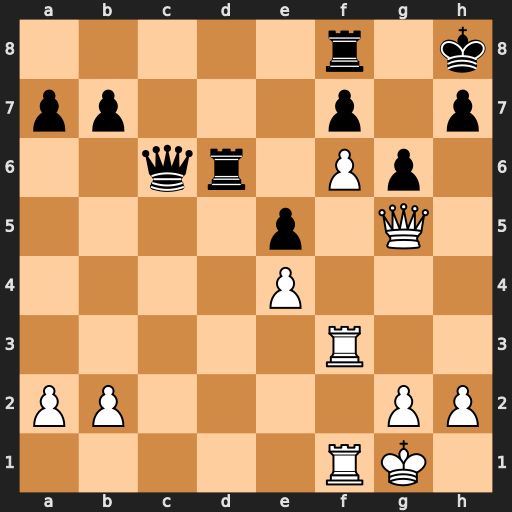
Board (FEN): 5r1k/pp3p1p/2qr1Pp1/4p1Q1/4P3/5R2/PP4PP/5RK1
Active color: w
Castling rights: -
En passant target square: -
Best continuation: Qh6 Qc5+ Kh1 Rxf6 Rxf6